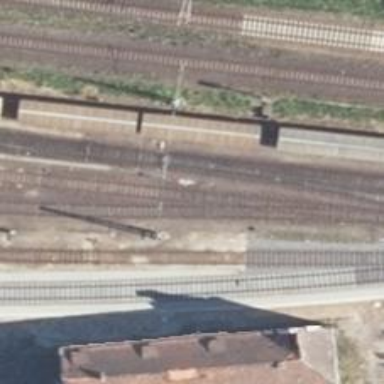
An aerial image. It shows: Railway switch.